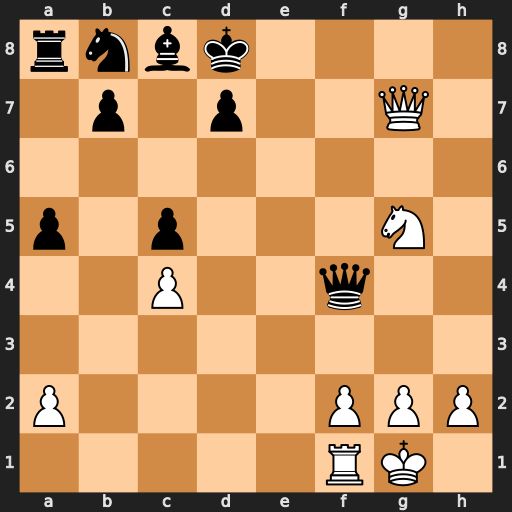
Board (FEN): rnbk4/1p1p2Q1/8/p1p3N1/2P2q2/8/P4PPP/5RK1
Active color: w
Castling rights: -
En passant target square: -
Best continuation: Qh6 Ra6 Ne6+ Rxe6 Qxf4